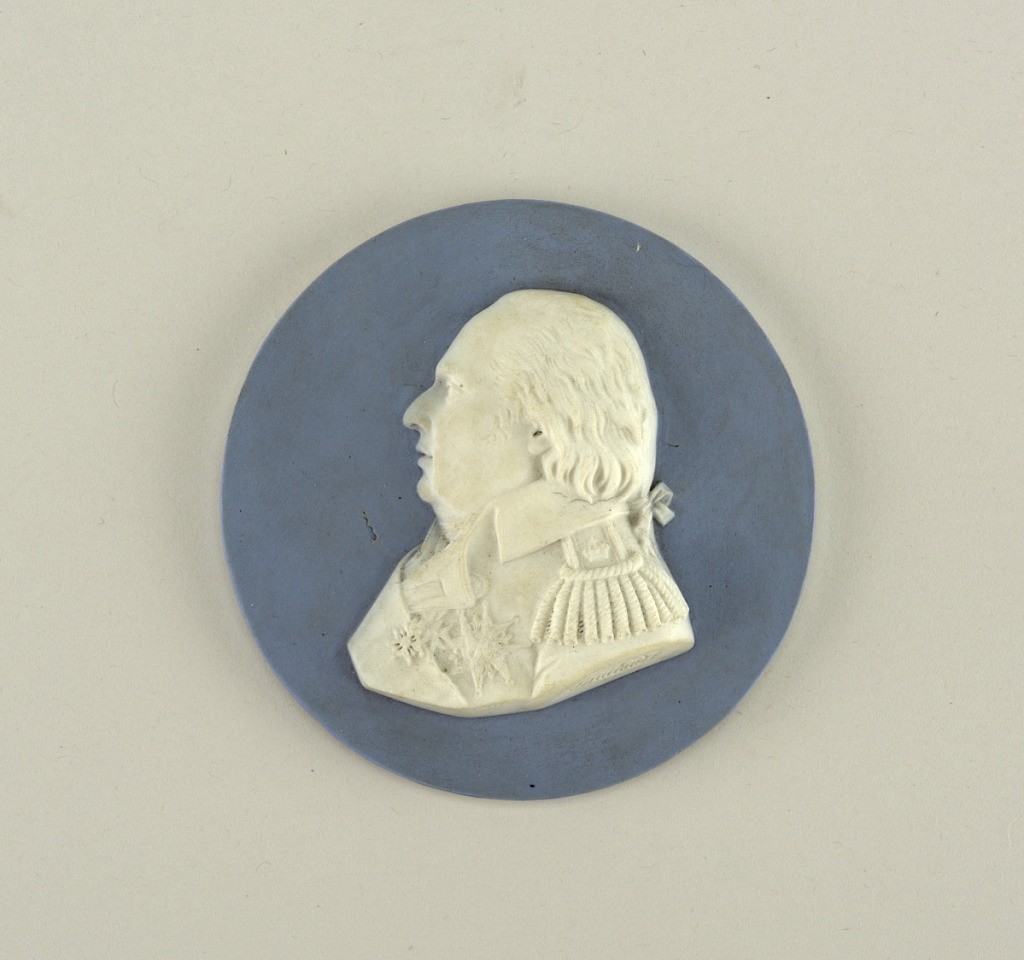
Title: Portrait Medallion of Louis XVIII
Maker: Sèvres Porcelain Manufactory, French, established 1756
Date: ca. 1815
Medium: biscuit (possibly soft paste)
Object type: portrait medallion
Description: Portrait medallion of Louis XVIII, King of France (1755-1824).